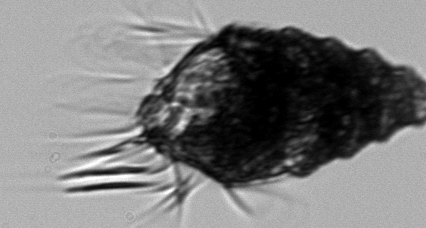
Label: Laboea_strobila